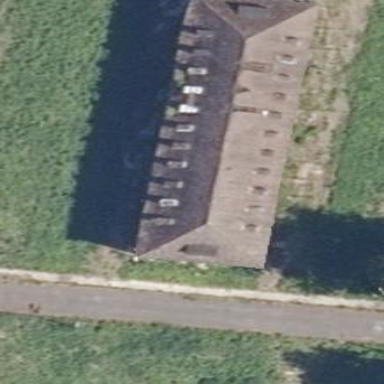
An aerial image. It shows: Building with hipped roof made of roof tiles.